Question: I've recently updated Safari 6 and what's happened is that Highcharts (2.3.0+; 2.2.3 doesn't render the series at all) now renders my dynamic bar charts vertically with other display issues (labels aren't positioned properly, hovering on certain elements is activated when the cursor is noticebly further away than the element).

I've attempted stripping things back and it stills renders it with the errors. I did a basic JSFiddle of a chart and it seems to render perfectly.
I downgraded Safari 6 back to 5.1.7 (sheesh, that was a headache) and it renders normally. I'm just a little bit worried as I'm using it in a PhoneGap/Cordova app and if Webkit is shared with the iOS stuff then it potentially will break when Mobile Safari is updated to the latest version of Webkit. There's potential that because the chart is located within a complex view affected by significant dynamic CSS styles that perhaps Safari/Webkit is altering something in particular with how Highcharts calculates certain things. This is actually a super-hard thing to figure out and debug and I haven't found much online with others that have experienced the same, just hoping someone here might have experienced the same or have some valuable insight to offer.
Edit: I should also mention that other graph types (column, line) that I use are also rendering incorrectly, but none as incorrect as the bar type.
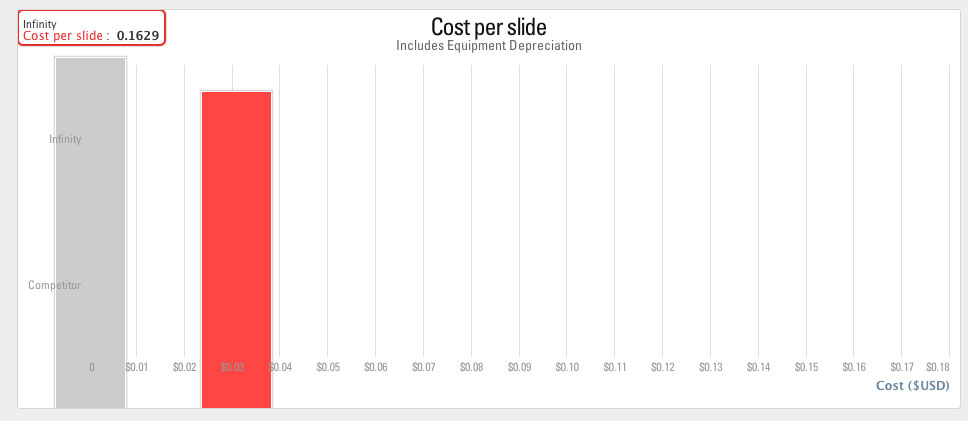
Answer: After putting this off, I came back to the issue and found that I had some CSS settings which Highcharts/Safari doesn't seem to like.
To facilitate mobile development and rendering accuracy/smoothness within PhoneGap, I've got some broad ranging CSS definitions:
'''
* {
-webkit-touch-callout: none;
-moz-touch-callout: none;
touch-callout: none;
-webkit-user-drag: none;
-moz-user-drag: none;
user-drag: none;
-webkit-user-select: none;
-khtml-user-select: none;
-moz-user-select: none;
-ms-user-select: none;
user-select: none;
/* This stops the coloured overlay when a person clicks an element */
-webkit-tap-highlight-color: rgba(0, 0, 0, 0);
/* Stuff to do with positioning and utilising the 3D engine for rendering speed */
-webkit-transform: translateZ(0);
-moz-transform: translateZ(0);
transform: translateZ(0);
}
'''
When I remove the transform declarations, Highcharts works fine. Probably not good to run such a broad selector on it as no doubt the 3D positioning probably mucks with the SVG stuff. Here's a <URL>.